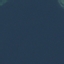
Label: SeaLake